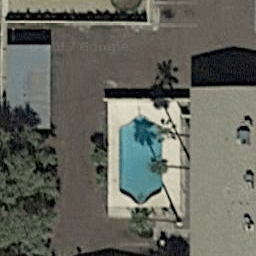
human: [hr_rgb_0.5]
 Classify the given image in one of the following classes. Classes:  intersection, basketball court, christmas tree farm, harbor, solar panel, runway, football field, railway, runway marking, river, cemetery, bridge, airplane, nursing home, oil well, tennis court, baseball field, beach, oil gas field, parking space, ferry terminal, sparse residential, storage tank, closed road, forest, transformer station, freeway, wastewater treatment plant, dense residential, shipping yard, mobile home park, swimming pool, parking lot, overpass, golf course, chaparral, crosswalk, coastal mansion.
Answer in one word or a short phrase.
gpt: swimming pool